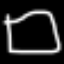
Label: square